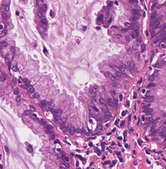
Tumor epithelial tissue: yes
Tumor-associated stroma tissue: yes
Normal tissue: no